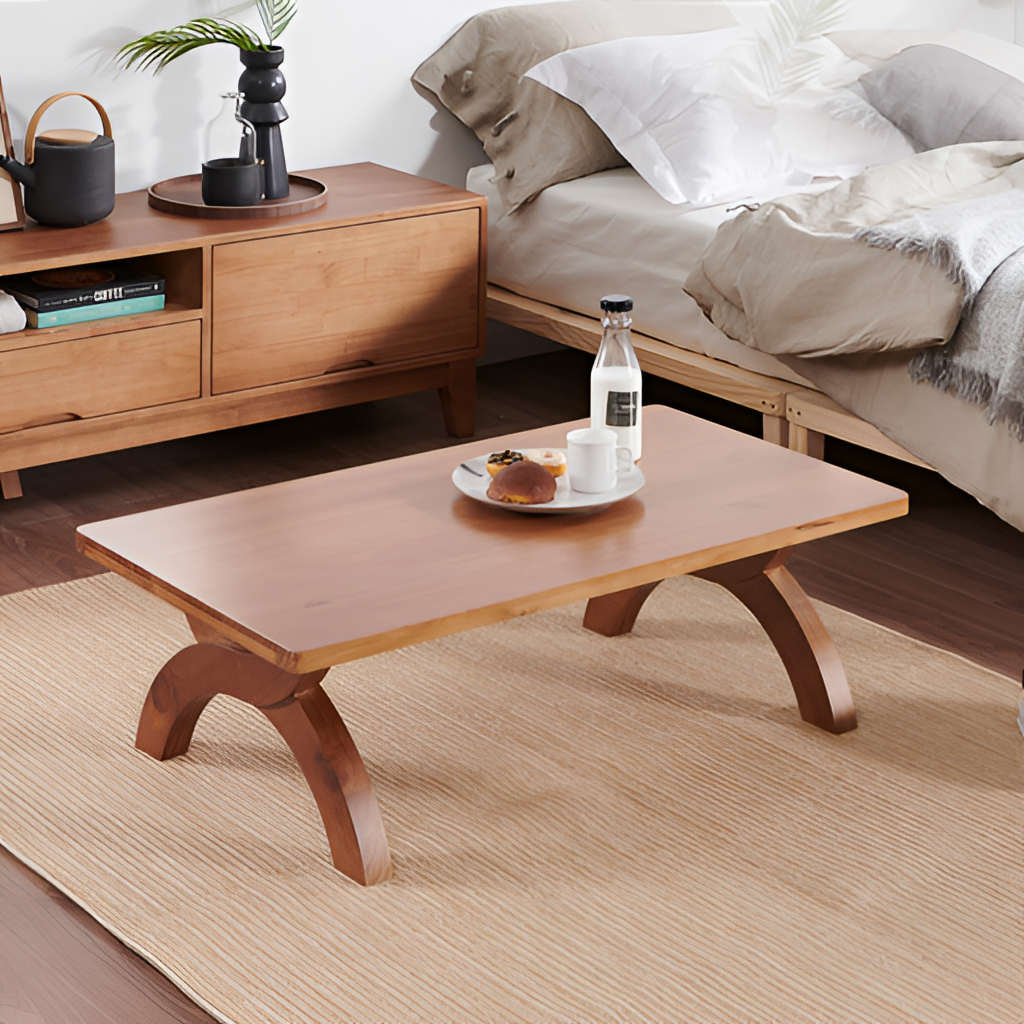
brown wood coffee table, living room, brown wood flooring, with plank pattern, paint wallpaper, with solid pattern, contemporary